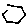
Label: hexagon